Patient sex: M
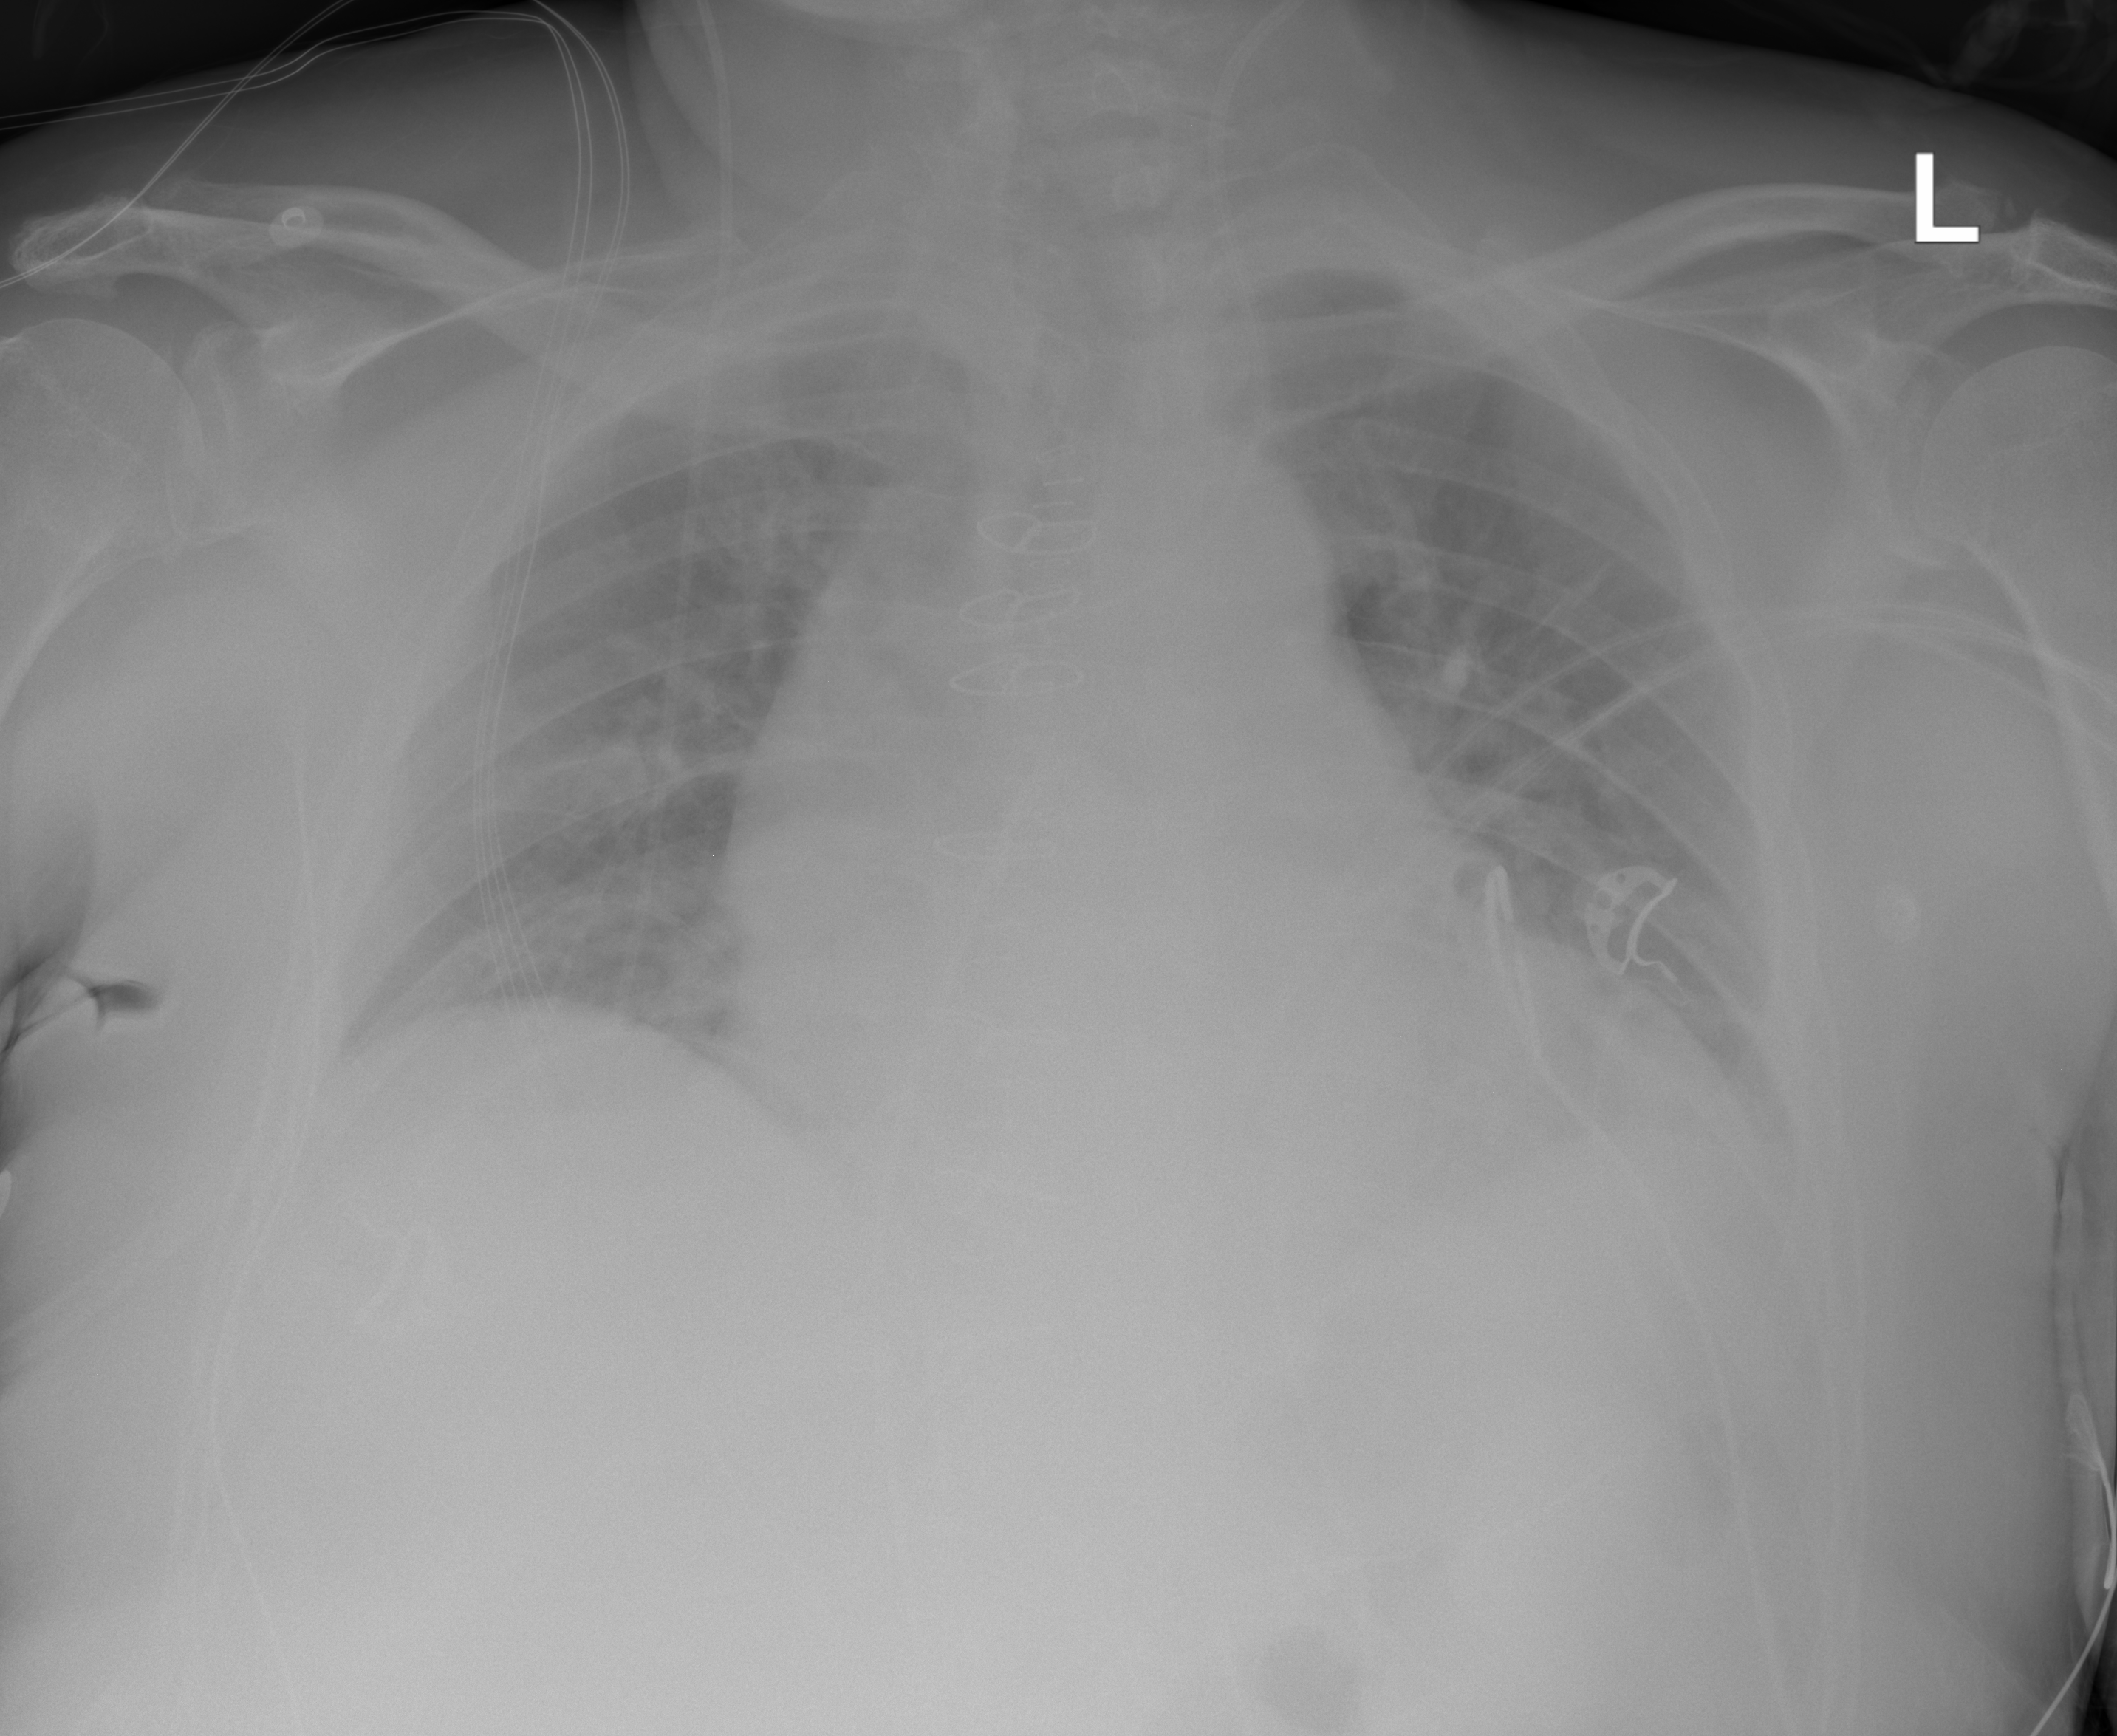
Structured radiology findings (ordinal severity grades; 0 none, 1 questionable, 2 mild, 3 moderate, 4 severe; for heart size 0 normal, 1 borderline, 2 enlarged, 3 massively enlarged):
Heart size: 2
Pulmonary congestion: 2
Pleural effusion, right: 0
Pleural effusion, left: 0
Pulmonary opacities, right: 0
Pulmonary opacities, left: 0
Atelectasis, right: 0
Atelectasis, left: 0